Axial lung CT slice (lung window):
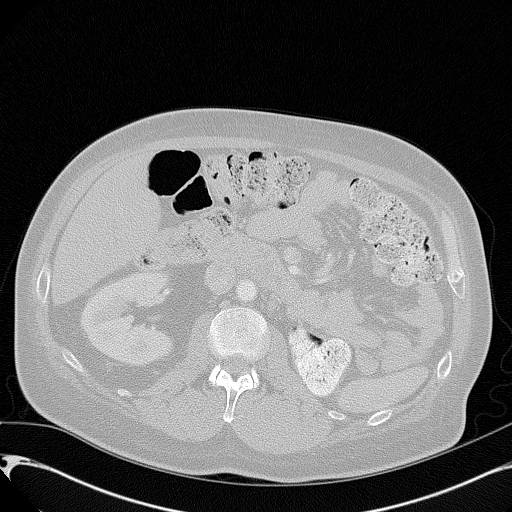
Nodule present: no